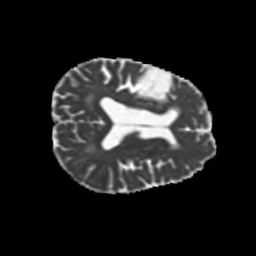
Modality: MD
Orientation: axial
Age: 76
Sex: female
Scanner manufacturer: siemens
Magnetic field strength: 3 T
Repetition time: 5.25 s
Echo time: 0.08 s